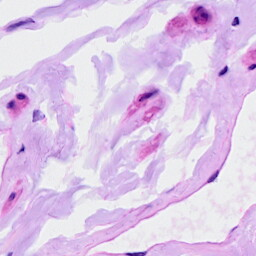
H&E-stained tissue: Ovarian